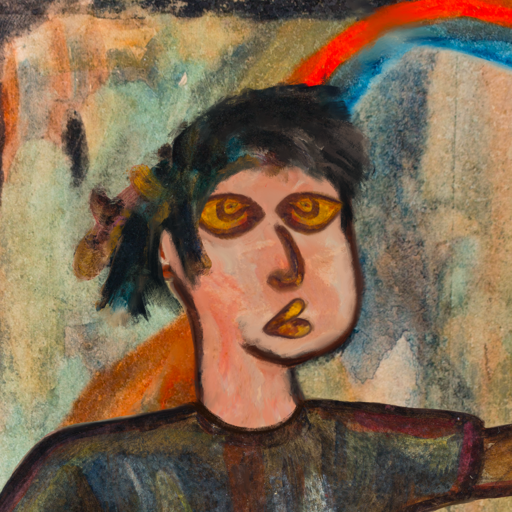
Background: Childish, Head And Neck Side: Roy_Bahadur, Face Side: Comrade, Bust: Mosgoul, Hair Side: Pipe, Head Accessory: Blank, Second Necklace: Blank, Necklace: Blank, Baby: Blank